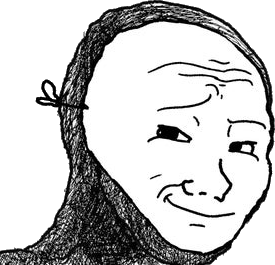
Label: 5_Withered_Wojak